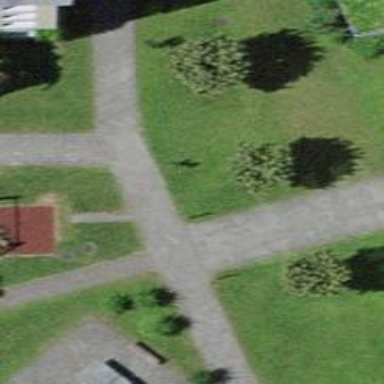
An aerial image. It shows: Footway made of paving stones.